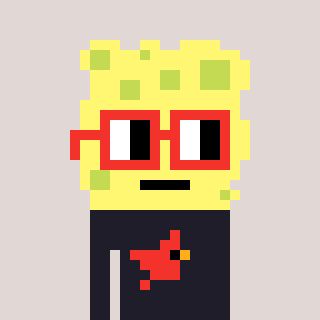
a pixel art character with square red glasses, a sponge-shaped head and a grayscale-colored body on a warm background